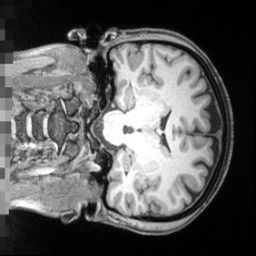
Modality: T1w
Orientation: coronal
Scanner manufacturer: siemens
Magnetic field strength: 3 T
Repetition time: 2.55 s